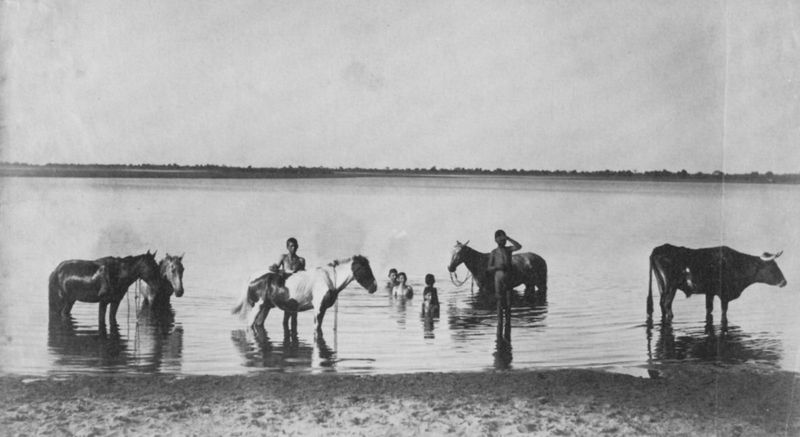
Titel: Bad im Fluss
Künstler: Paraguayischer Photograph
Standort: New York (New York)
Institution: Collection Hack Hoffenberg
Schlagwörter: akt, dunkel, hand, himmel, kopf, körper, meer, nackt, schatten, wasser, weiß, wolken, akte, baden, bäume, fluss, landschaft, menschen, see, teich, ufer, frisur, grau, haar, hell, köpfe, licht, schwarz, tier, tiere, wolke, gesichter, arm, arme, band, gesicht, halten, mensch, stehen, horn, hände, bach, horizont, natur, spiegelung, vieh, gewässer, sonne, haare, kind, personen, person, locke, locken, schulter, schultern, kinder, pferd, pferde, pony, beine, fell, mähne, rappe, sattel, schwanz, schweif, zügel, bein, sommer, strand, jungen, knaben, afrika, dunst, kuh, rind, stille, tau, bauch, nackte, junge, warten, foto, fotografie, photographie, bad, waschen, farbige, neger, knabe, seil, jungs, schwarz-weiss, fleck, photo, flecken, jüngling, schwarzer, maul, ponys, tränke, spiegelungen, hörner, ochse, ochsen, spaß, ochs, flecke, indianer, putzen, schecke, büffel, farbiger, aflika, viehwaschen